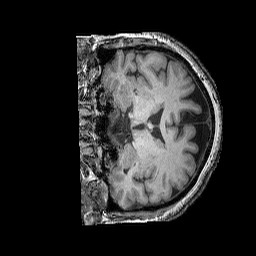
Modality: T1w
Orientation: coronal
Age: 71
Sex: female
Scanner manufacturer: siemens
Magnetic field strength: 3 T
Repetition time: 2.25 s
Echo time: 0.00411 s